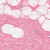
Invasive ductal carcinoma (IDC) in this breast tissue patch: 0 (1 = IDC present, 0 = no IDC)